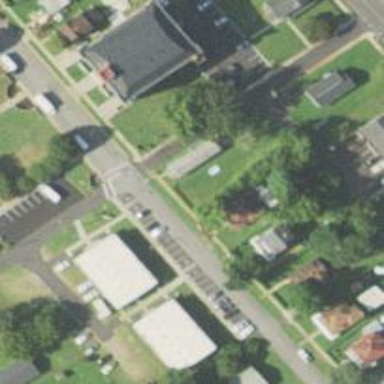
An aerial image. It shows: Neighborhood.